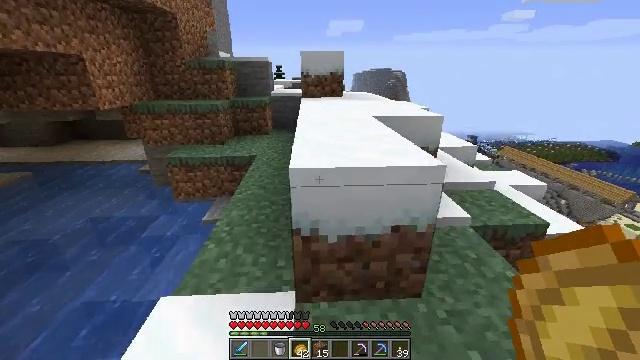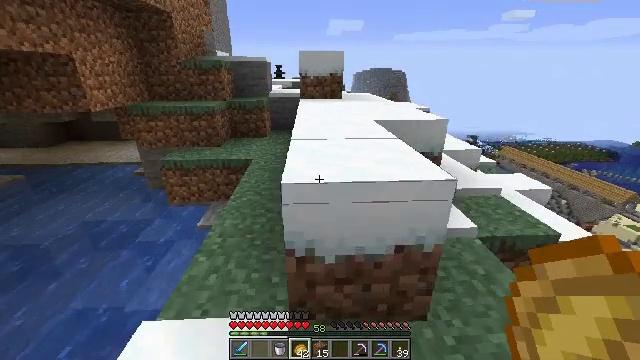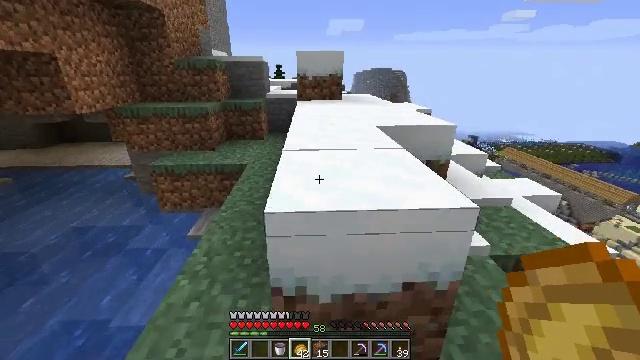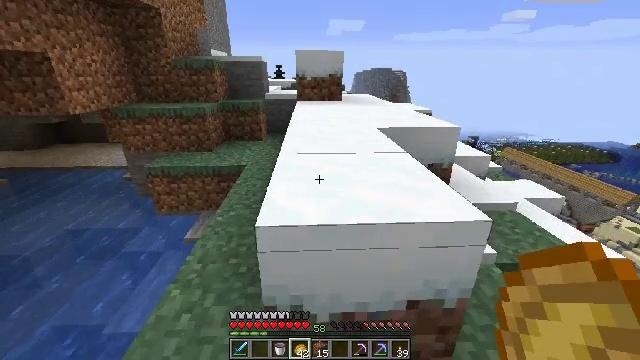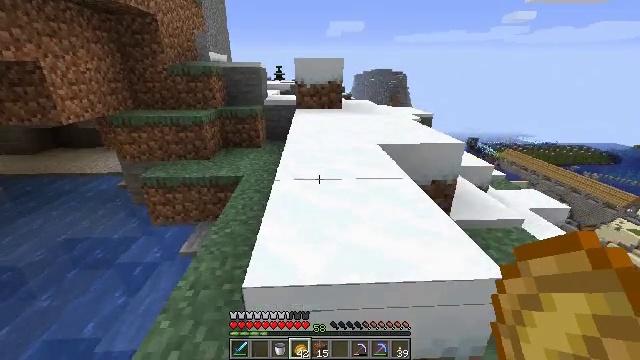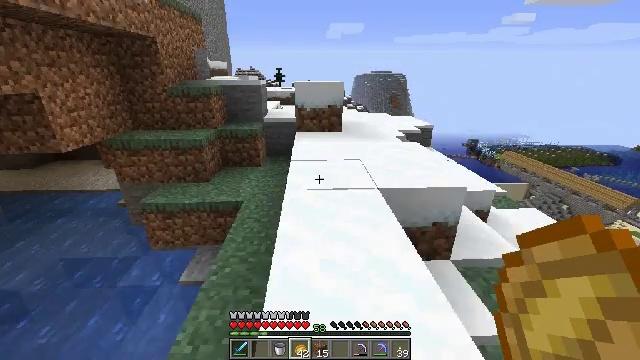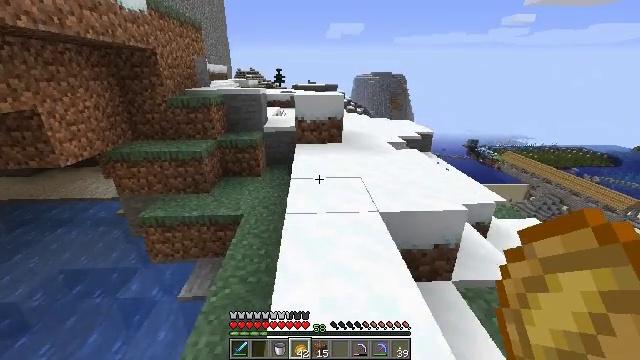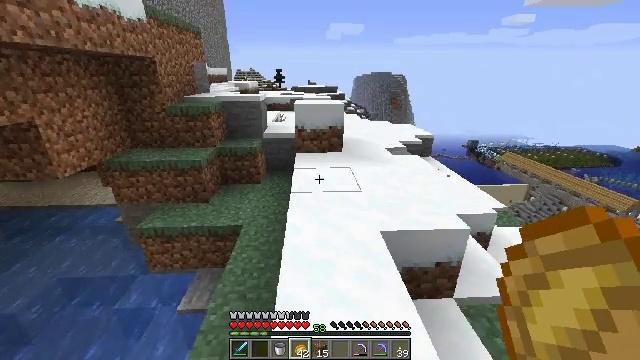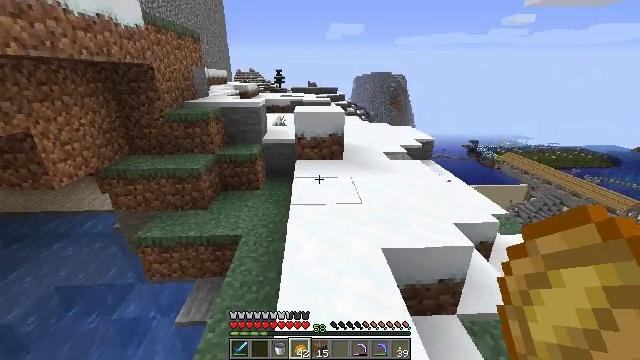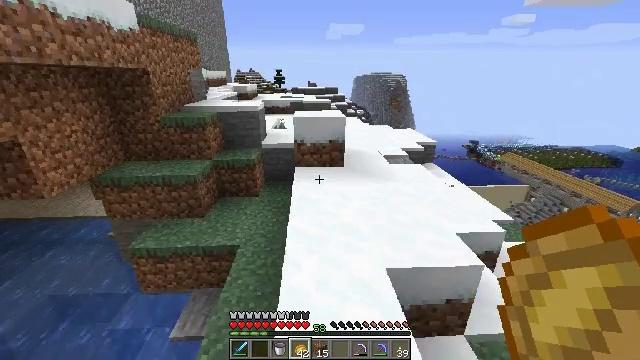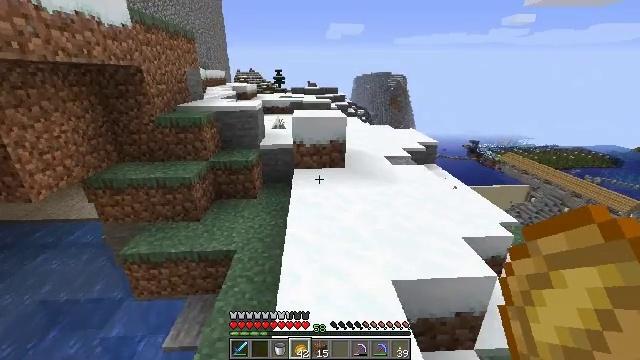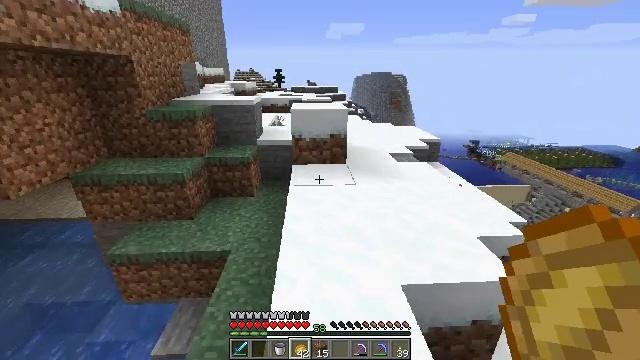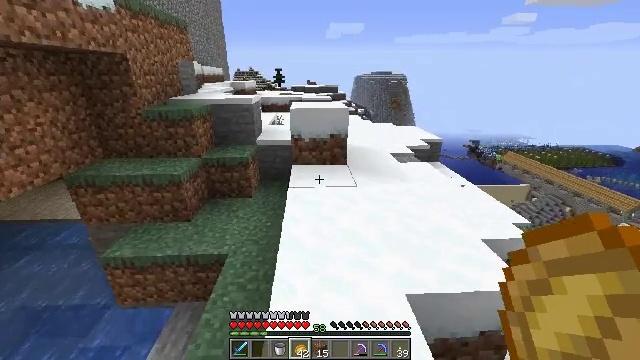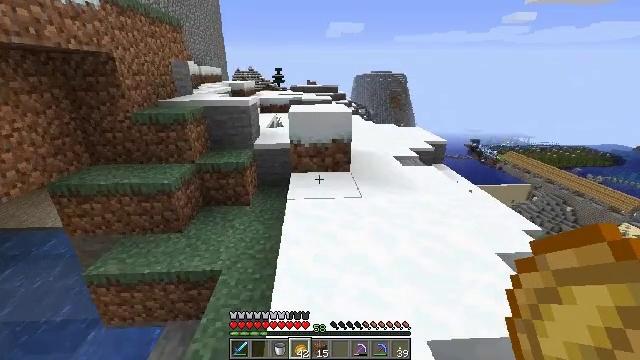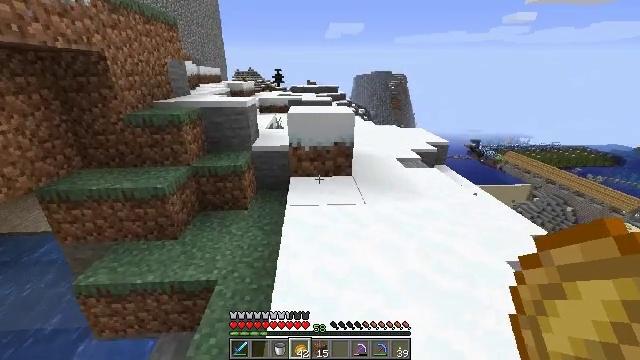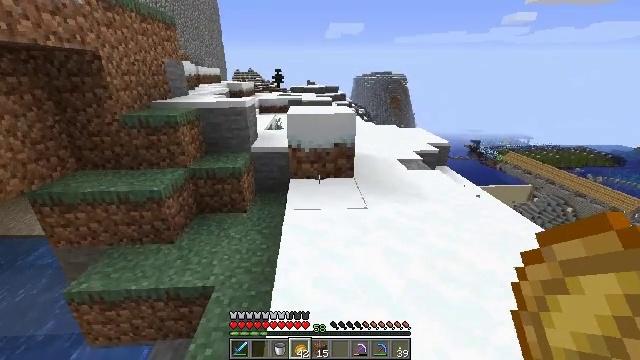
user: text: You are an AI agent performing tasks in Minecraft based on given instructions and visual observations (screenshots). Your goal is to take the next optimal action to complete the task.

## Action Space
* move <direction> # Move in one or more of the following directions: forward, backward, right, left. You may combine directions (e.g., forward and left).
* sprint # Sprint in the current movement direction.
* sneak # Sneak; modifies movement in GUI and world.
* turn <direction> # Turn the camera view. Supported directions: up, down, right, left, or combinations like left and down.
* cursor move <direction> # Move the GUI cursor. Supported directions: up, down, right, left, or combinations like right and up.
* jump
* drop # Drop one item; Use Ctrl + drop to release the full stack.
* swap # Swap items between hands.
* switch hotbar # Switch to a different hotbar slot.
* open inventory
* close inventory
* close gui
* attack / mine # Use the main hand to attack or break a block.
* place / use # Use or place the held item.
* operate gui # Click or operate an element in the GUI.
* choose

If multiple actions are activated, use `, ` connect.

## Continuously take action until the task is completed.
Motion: motion action
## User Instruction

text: Break the ice to collect it.
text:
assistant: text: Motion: move forward
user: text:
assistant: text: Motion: move forward
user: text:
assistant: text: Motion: move forward
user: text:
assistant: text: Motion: move forward, jump
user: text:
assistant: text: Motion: move forward, jump
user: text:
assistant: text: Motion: move forward, jump
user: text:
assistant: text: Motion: move forward, jump
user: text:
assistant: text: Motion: move forward
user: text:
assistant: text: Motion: move forward
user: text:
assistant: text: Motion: move forward
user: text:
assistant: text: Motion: move forward
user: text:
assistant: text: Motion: move forward
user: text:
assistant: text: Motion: move forward
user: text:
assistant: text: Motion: move forward
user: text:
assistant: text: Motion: move forward
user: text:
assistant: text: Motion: move forward
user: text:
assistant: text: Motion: move forward
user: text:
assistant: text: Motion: move forward
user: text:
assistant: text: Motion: move forward
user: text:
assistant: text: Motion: move forward
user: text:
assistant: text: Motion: move forward
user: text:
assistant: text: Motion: move forward
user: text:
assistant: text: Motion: move forward
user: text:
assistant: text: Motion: move forward
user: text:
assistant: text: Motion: move forward
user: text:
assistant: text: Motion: move forward
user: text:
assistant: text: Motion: move forward
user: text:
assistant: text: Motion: move forward, jump
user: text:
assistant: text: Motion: move forward, jump
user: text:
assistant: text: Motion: move forward, jump